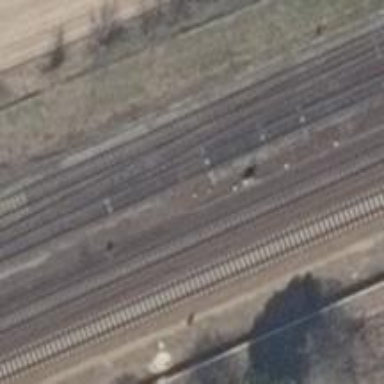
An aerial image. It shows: Railway switch with the turnout side on the right.